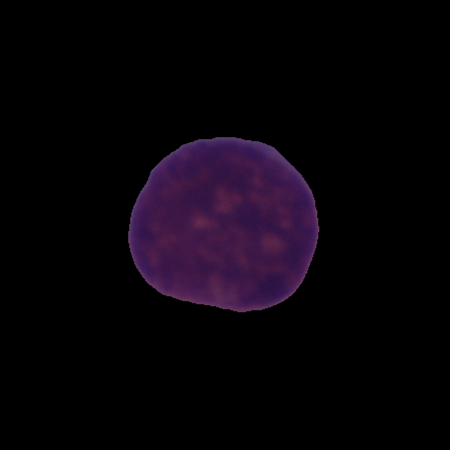
Label: cancer